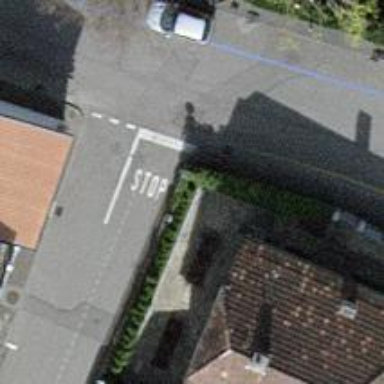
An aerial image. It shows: Road with stop sign.